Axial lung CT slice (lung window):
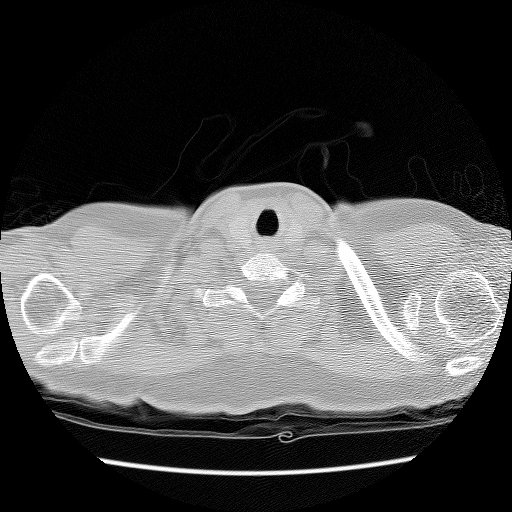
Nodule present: no